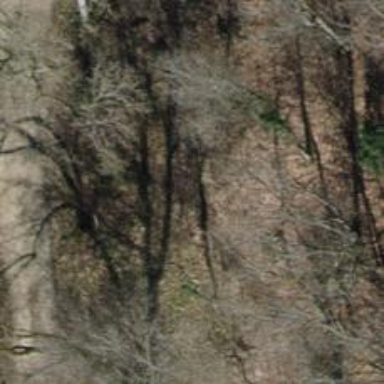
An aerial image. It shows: Unpaved path.